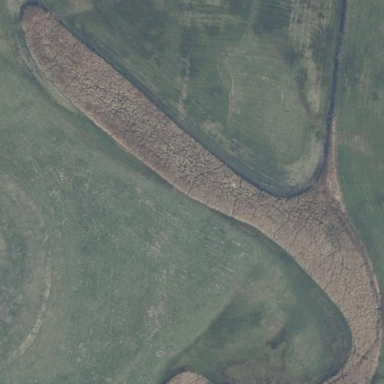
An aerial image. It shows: Reedbed in wetland area.